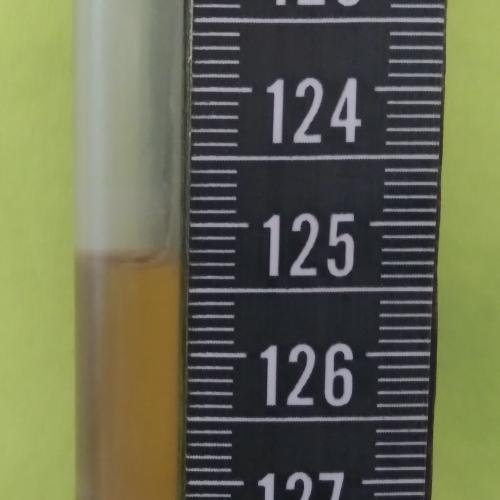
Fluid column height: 125.3 cm